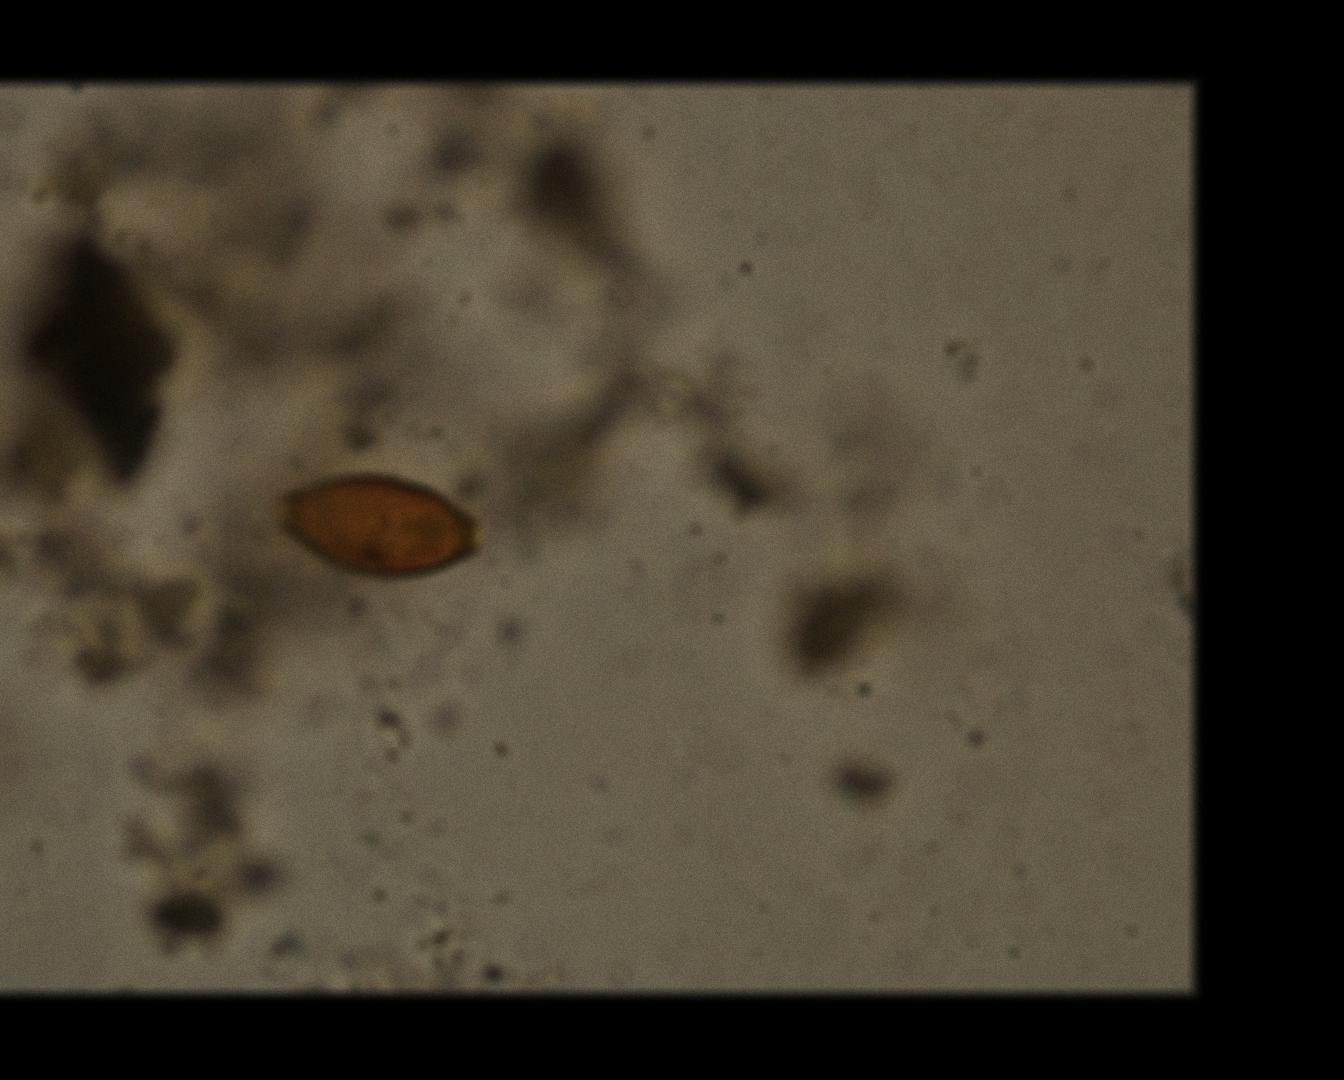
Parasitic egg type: Trichuris trichiura